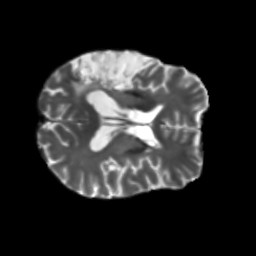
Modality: T2w
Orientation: axial
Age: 66
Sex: male
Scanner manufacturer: siemens
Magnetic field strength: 3 T
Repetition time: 5.25 s
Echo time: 0.08 s